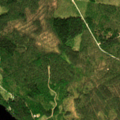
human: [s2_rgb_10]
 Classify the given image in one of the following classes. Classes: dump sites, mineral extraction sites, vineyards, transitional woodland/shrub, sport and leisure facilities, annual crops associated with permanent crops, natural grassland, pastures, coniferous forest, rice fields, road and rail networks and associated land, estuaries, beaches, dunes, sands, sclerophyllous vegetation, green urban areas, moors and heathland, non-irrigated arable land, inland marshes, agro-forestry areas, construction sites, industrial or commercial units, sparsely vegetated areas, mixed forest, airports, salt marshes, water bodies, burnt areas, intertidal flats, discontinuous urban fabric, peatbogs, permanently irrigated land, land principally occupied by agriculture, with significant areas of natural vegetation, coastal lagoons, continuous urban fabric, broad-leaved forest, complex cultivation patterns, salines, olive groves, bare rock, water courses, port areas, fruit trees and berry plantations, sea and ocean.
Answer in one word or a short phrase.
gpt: coniferous forest, transitional woodland/shrub, water bodies